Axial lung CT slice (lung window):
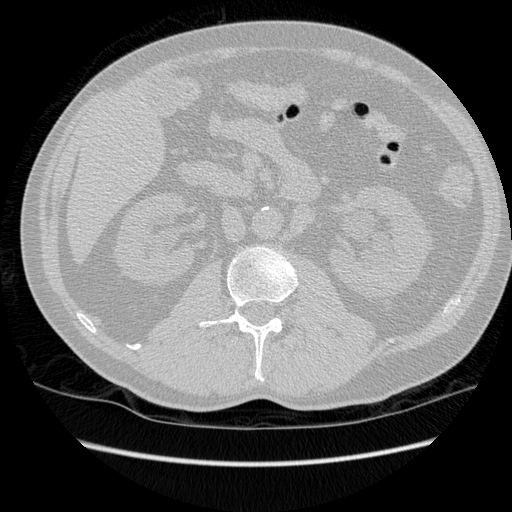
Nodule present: no